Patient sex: M
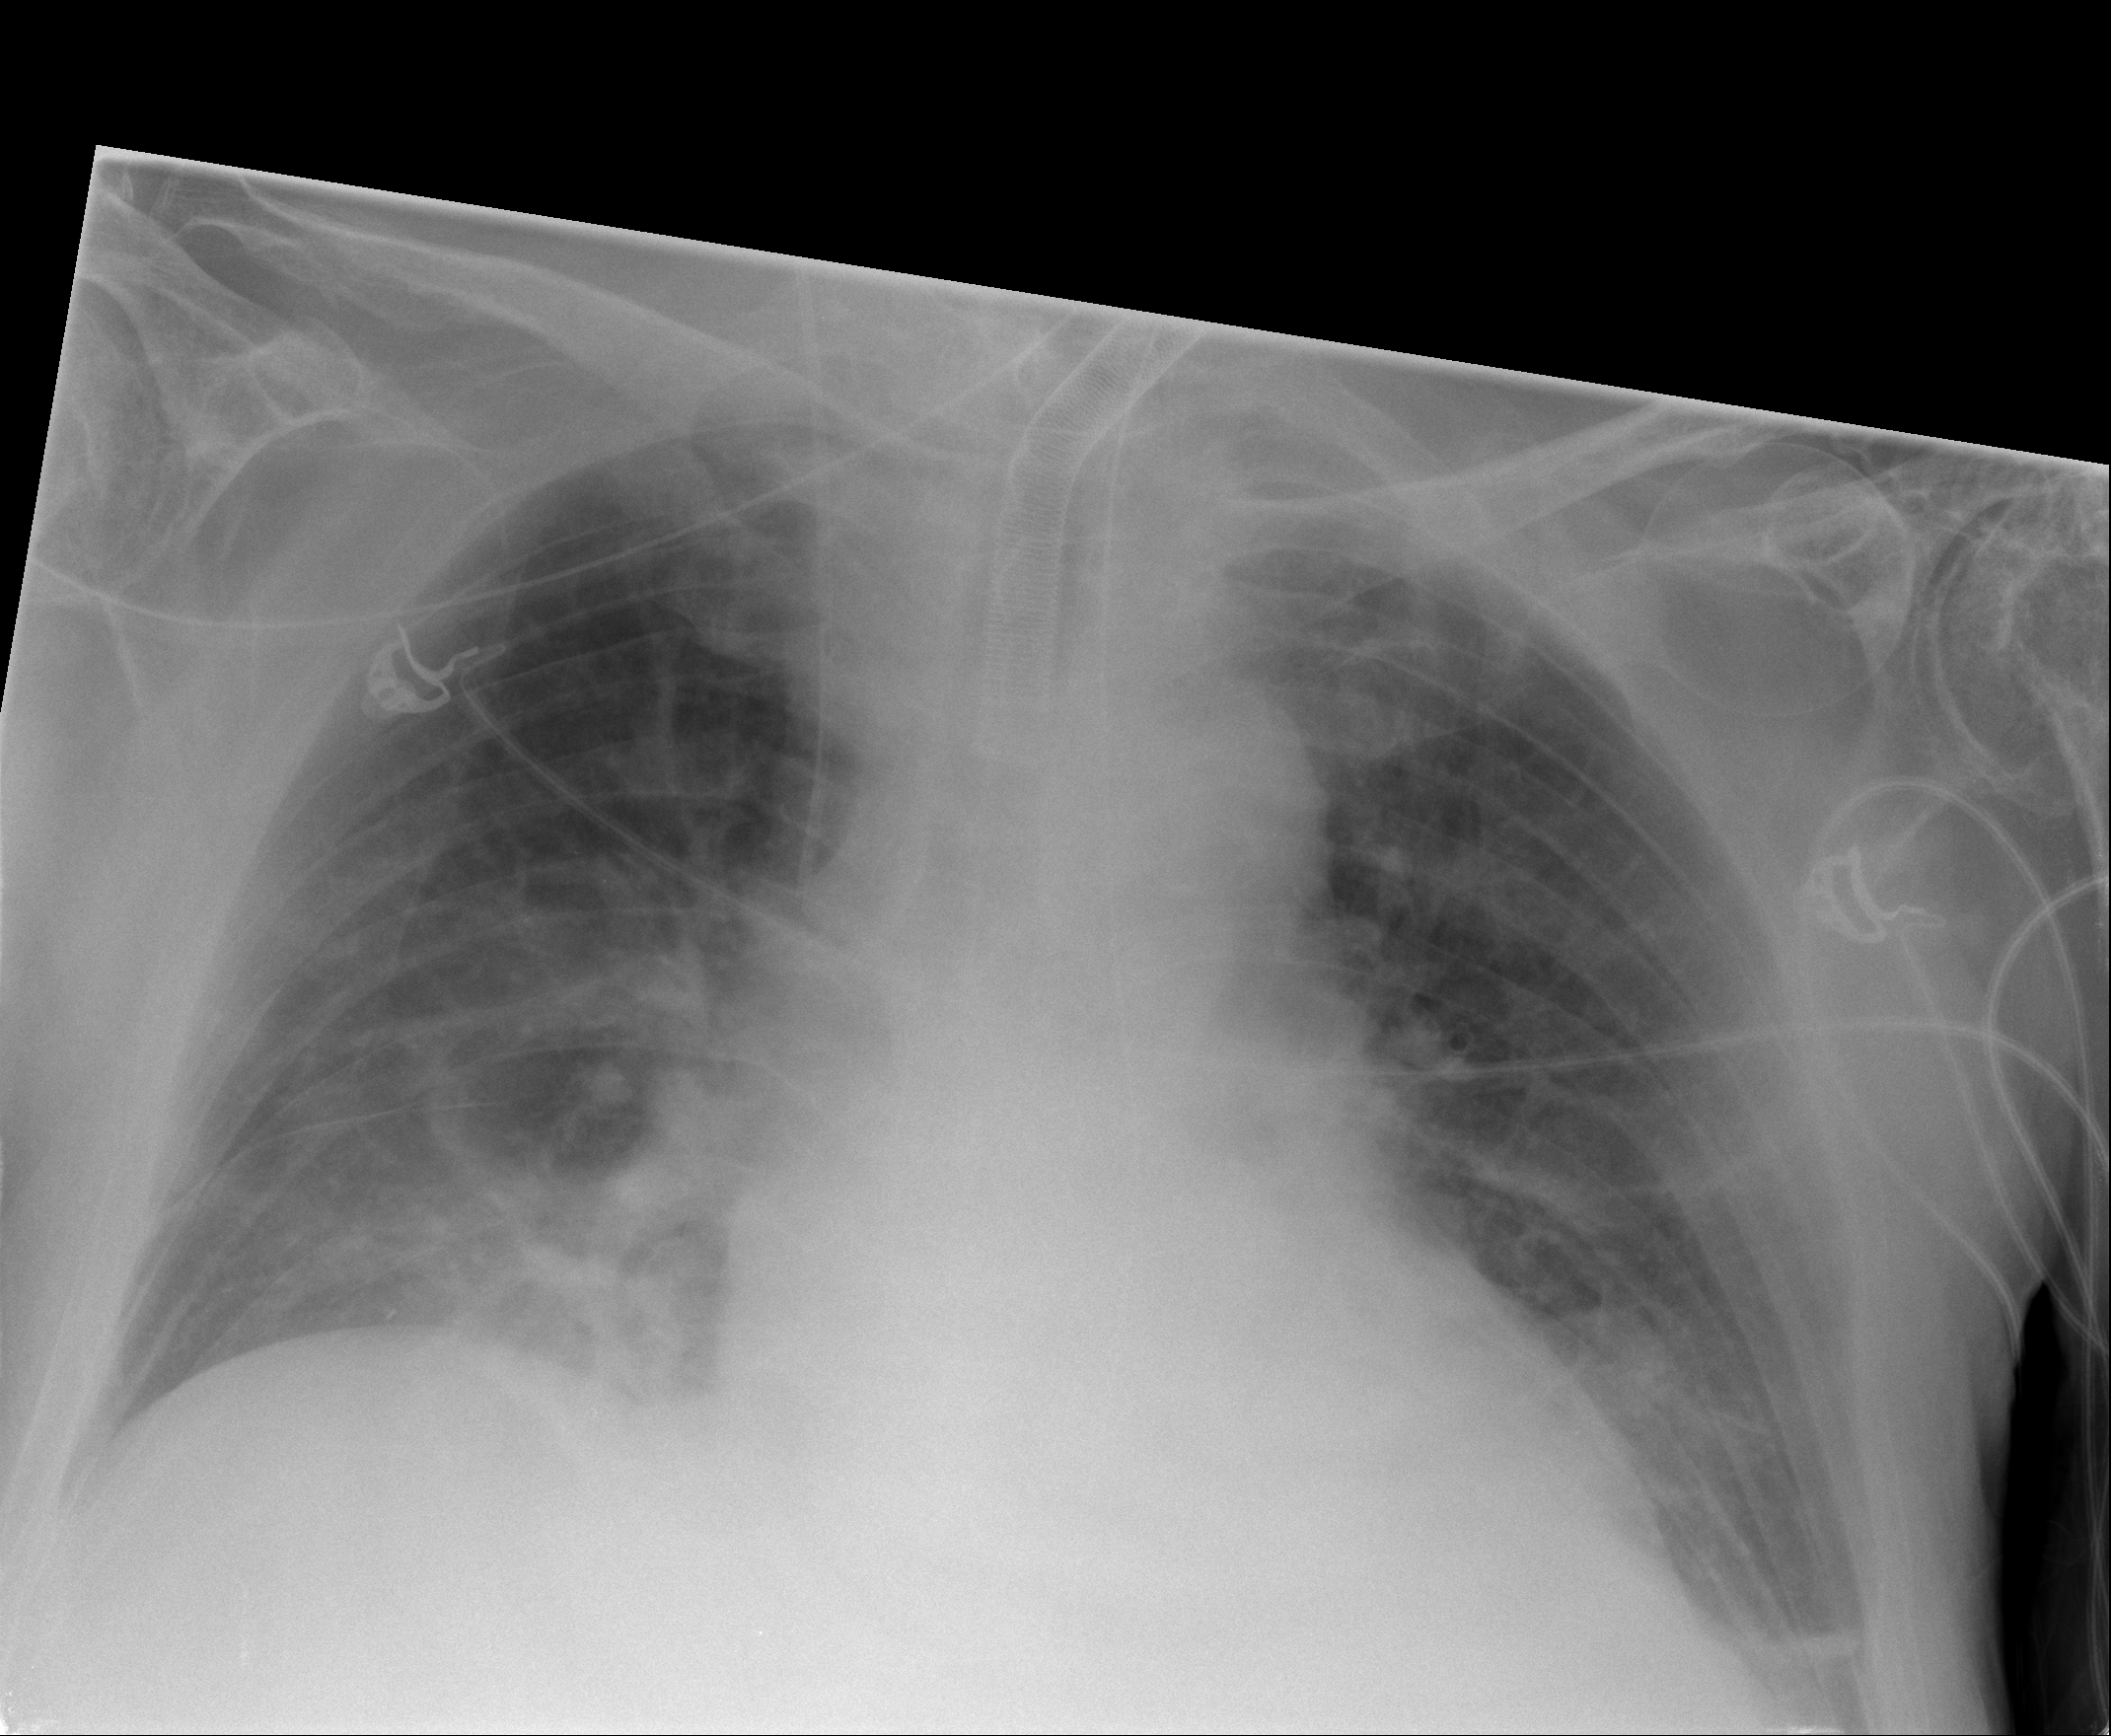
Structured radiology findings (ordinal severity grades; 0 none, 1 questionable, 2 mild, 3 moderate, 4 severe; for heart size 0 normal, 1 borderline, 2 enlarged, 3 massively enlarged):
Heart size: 2
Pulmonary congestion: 0
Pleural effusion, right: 2
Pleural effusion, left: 2
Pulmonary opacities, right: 2
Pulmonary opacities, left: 0
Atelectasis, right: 0
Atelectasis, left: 2